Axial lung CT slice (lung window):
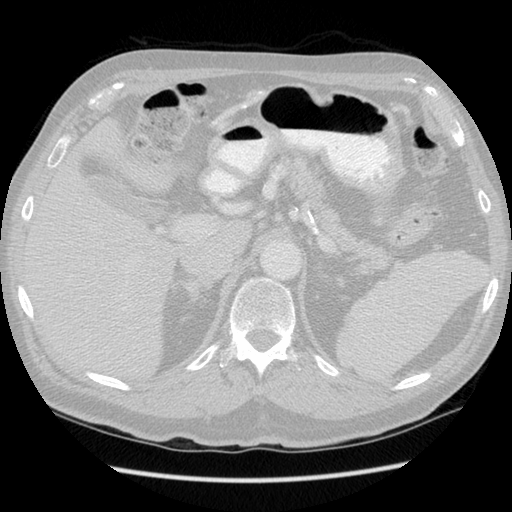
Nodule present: no